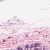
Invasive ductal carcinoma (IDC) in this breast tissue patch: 0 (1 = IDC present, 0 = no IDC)